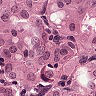
Metastatic tissue present: yes